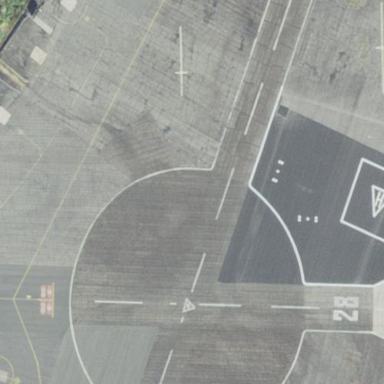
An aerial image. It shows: Asphalt helipad at airport.